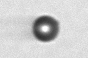
Label: bead